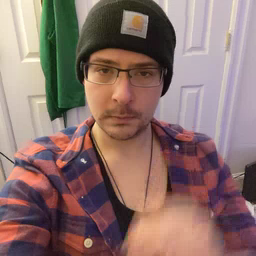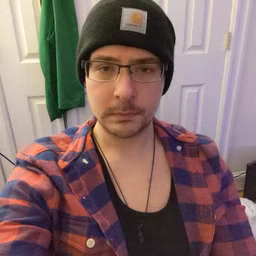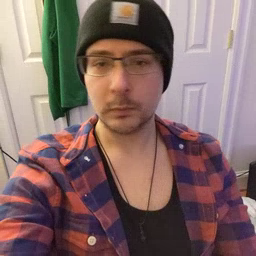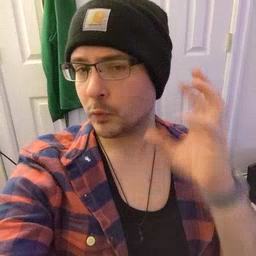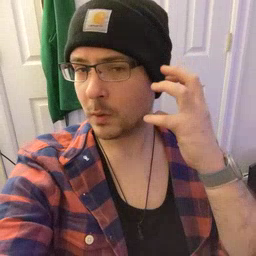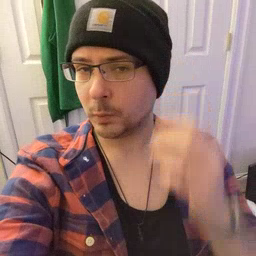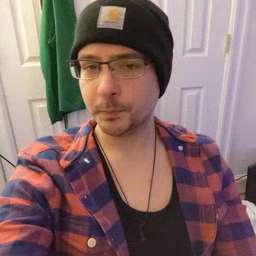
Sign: radio